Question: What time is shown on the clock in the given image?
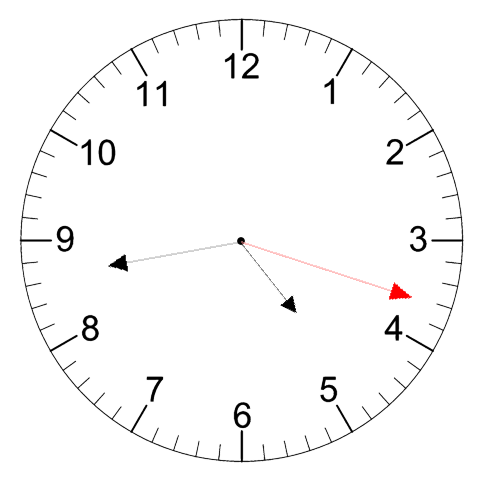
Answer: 04:43:18